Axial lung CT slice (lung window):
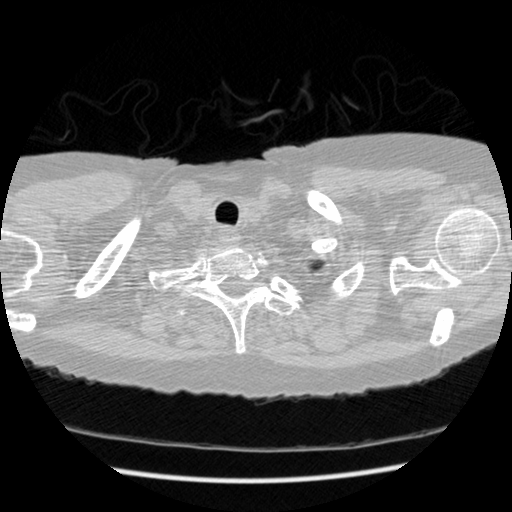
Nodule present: no